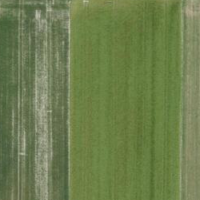
EUNIS habitat code: 52
Species observed at this site:
Cyperus esculentus